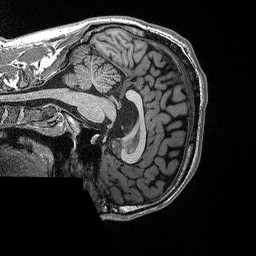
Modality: T1w
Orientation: sagittal
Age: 28
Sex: male
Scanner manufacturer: siemens
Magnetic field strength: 3 T
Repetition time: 2.3 s
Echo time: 0.00298 s